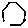
Label: hexagon